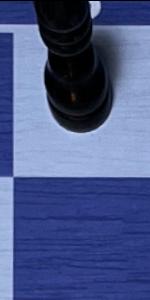
Label: Empty